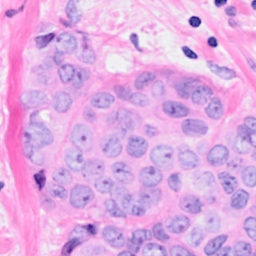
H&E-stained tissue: Breast